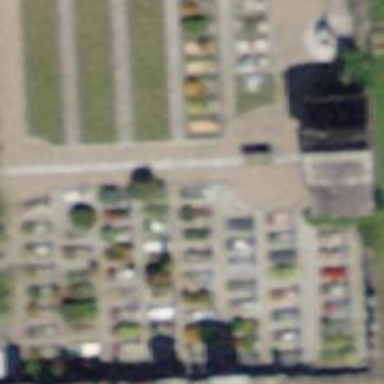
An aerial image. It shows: Cemetery.